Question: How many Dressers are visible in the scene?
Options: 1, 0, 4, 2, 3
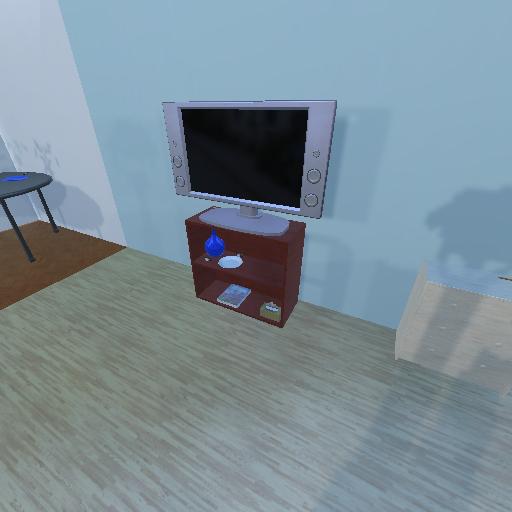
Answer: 1